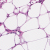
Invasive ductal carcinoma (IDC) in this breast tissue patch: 0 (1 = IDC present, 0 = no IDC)